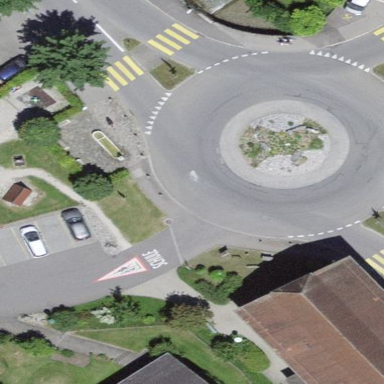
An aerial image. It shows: Secondary road with asphalt surface leading to roundabout junction.